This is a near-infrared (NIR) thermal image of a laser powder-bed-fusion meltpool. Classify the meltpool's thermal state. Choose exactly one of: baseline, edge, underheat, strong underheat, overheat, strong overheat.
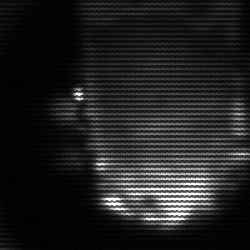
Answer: baseline